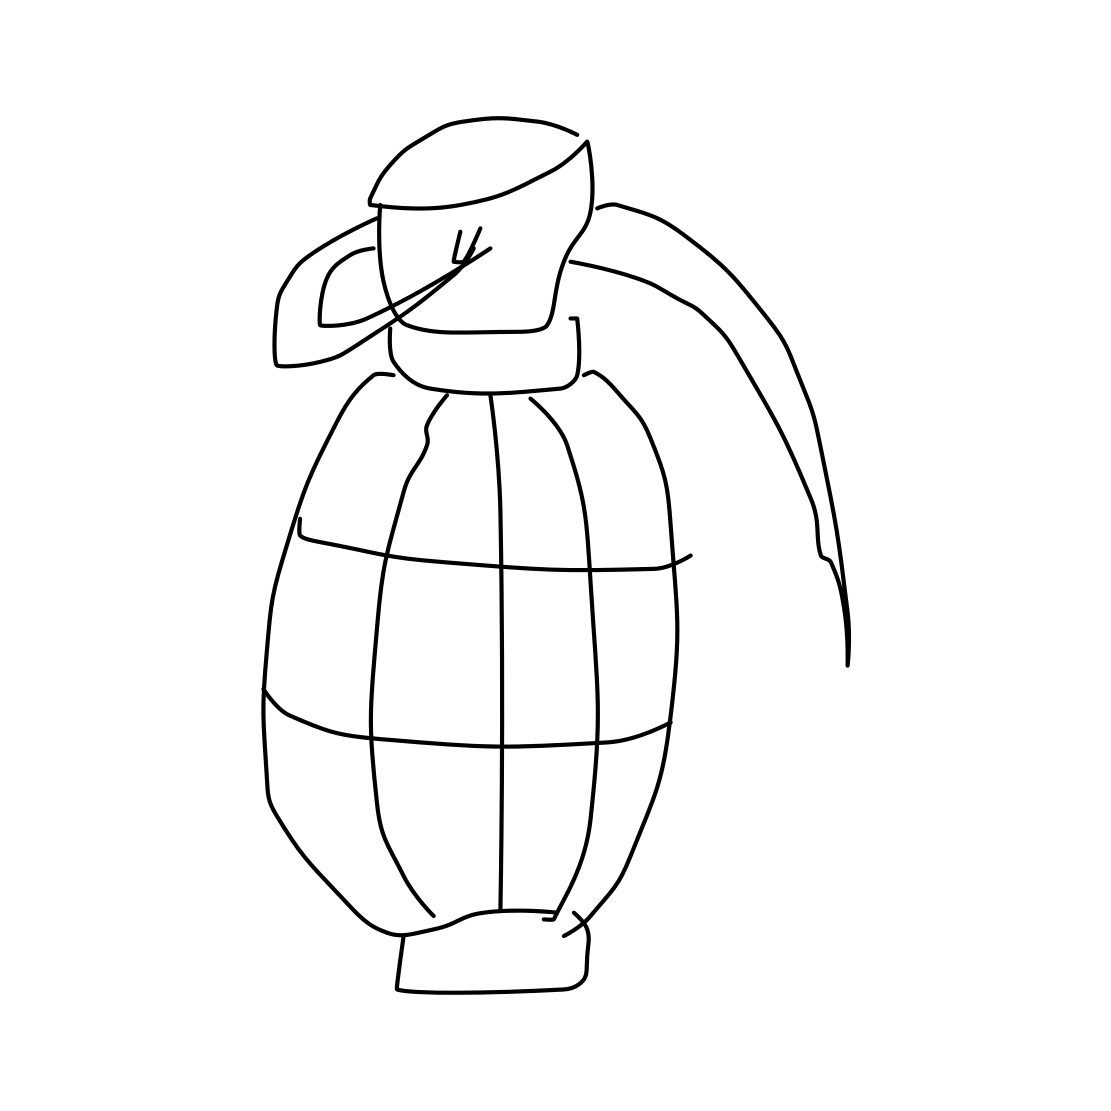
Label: grenade